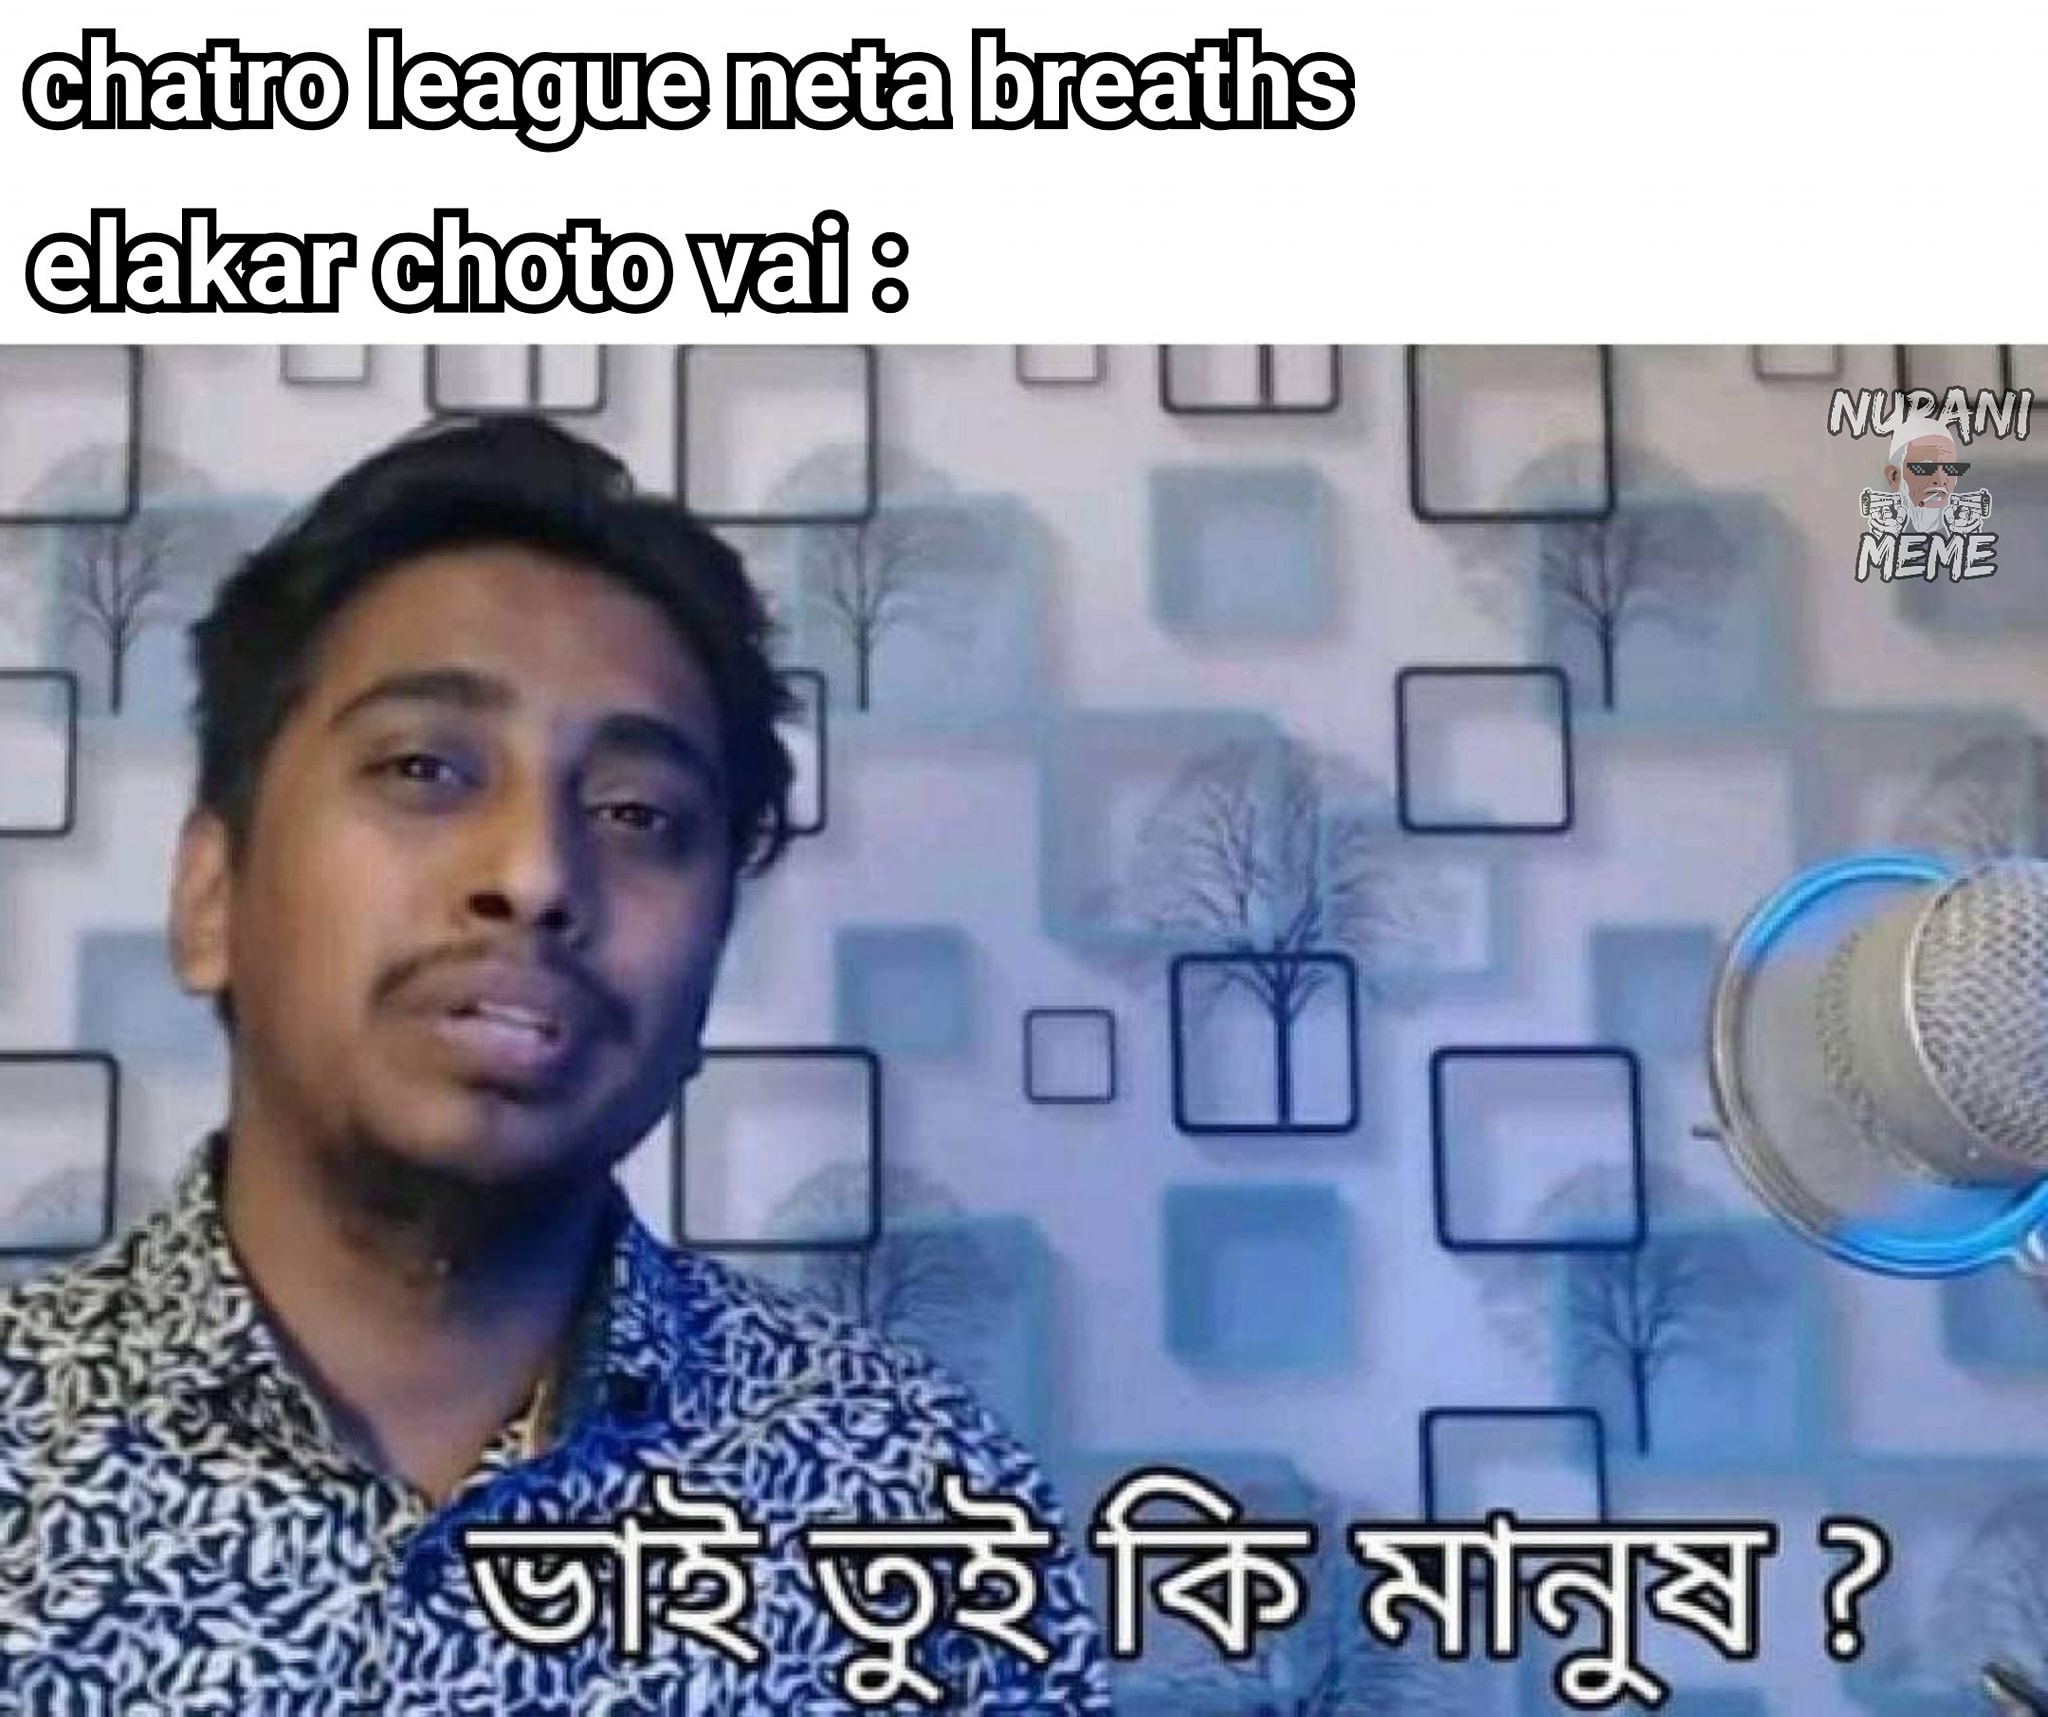
Caption: chatro league neta breaths   elakar choto vai : ভাই তুই কি মানুষ ?
Label: non-hate